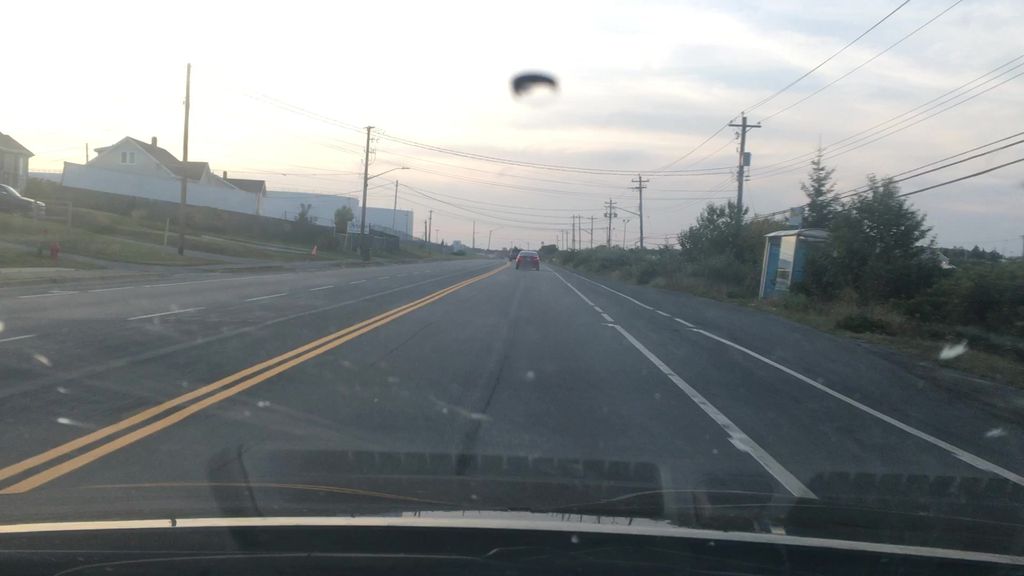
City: halifax